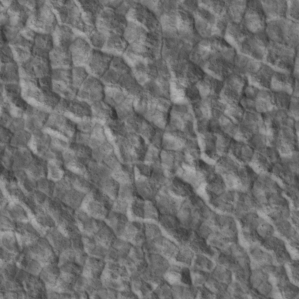
Label: non_frost